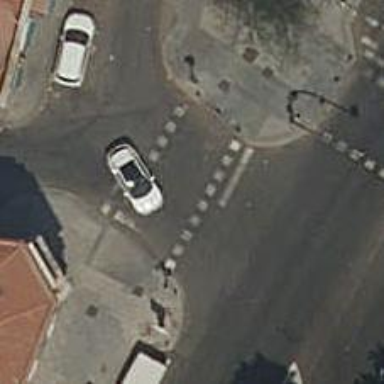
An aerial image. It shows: Uncontrolled road crossing.